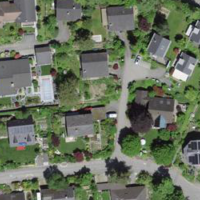
EUNIS habitat code: 55
Species observed at this site:
Lathyrus vernus
Vicia sepium
Saxifraga rotundifolia
Erinus alpinus
Globularia bisnagarica
Cymbalaria muralis
Primula veris
Euphorbia cyparissias